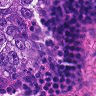
Metastatic tissue present: yes